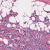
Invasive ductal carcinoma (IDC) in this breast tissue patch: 1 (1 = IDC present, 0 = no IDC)